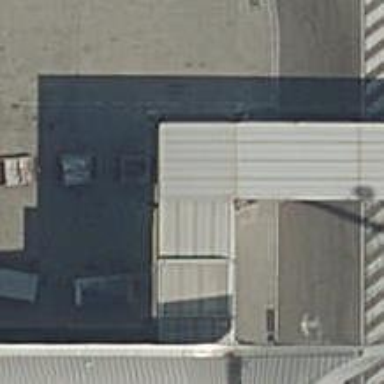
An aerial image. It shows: Airport gate.